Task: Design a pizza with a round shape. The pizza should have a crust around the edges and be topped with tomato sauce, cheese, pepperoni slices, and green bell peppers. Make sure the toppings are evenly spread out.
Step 439:
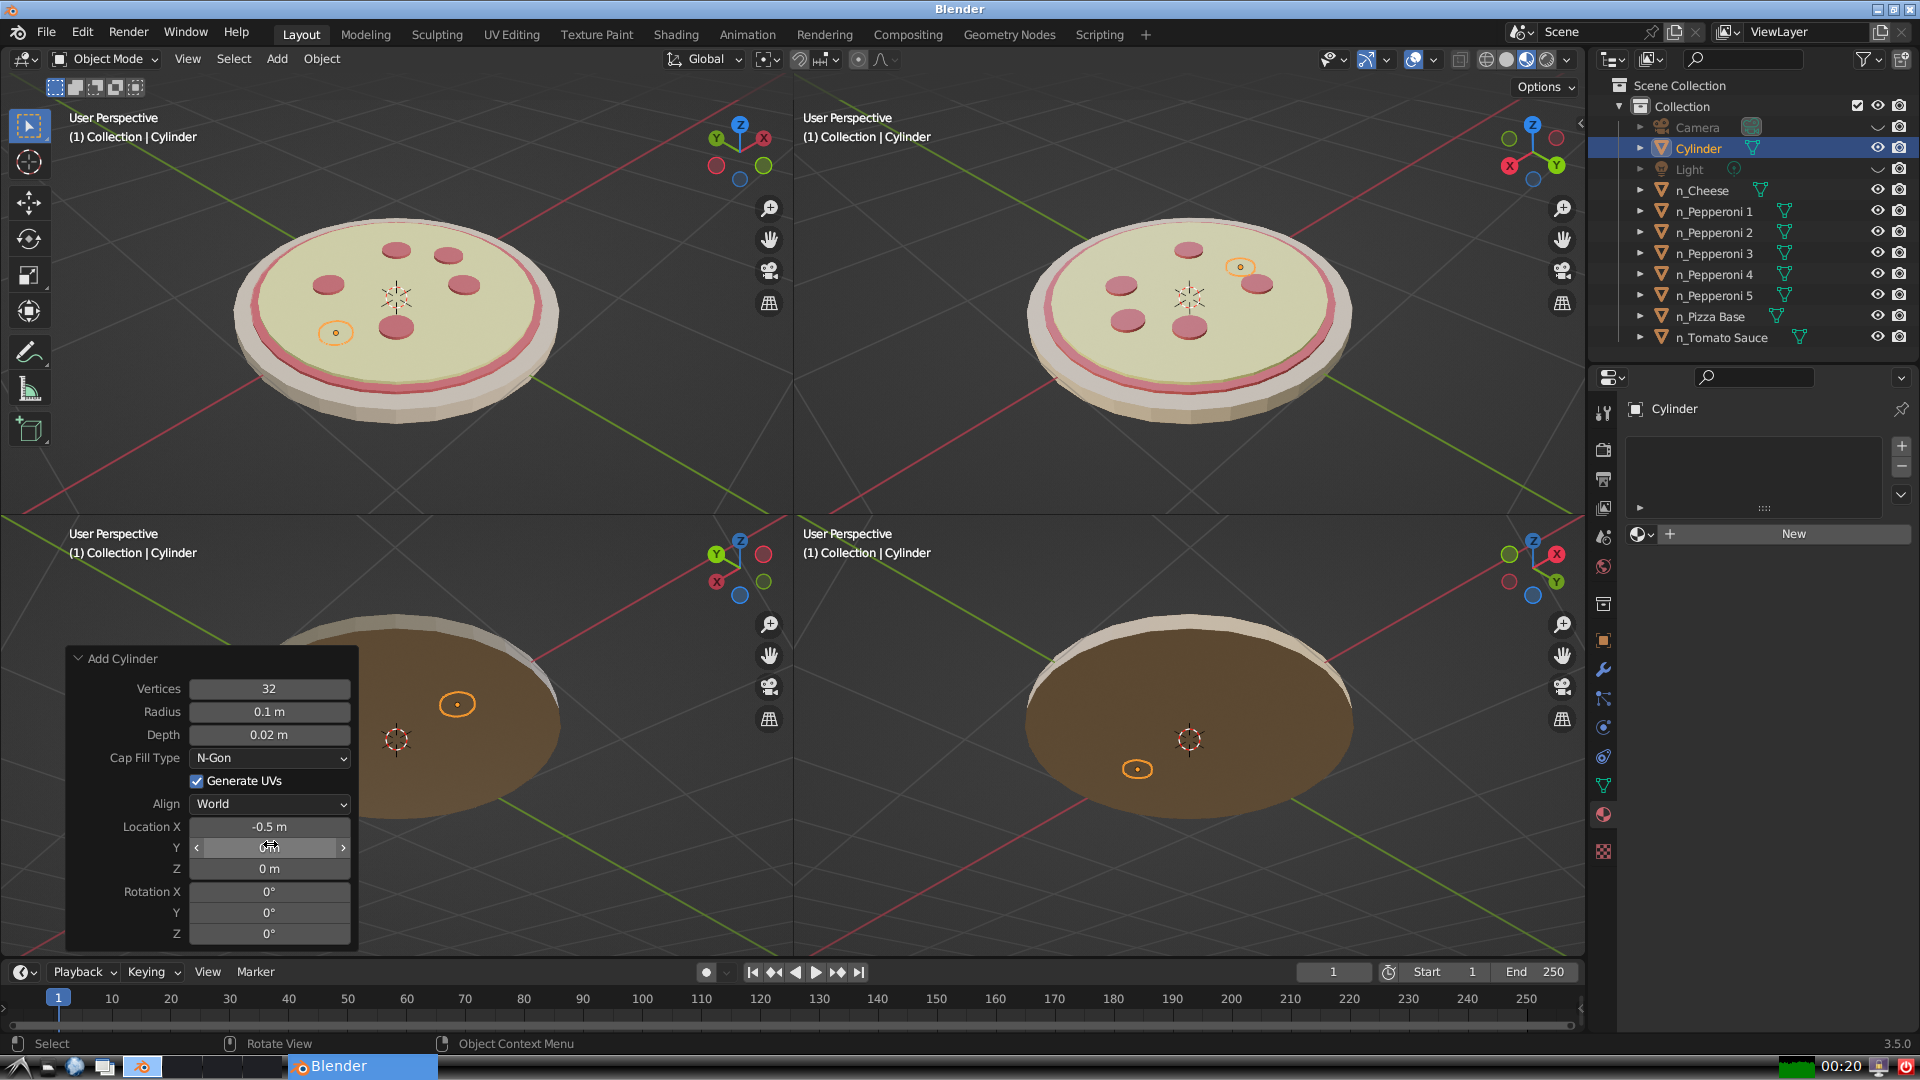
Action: {"mouse_move": [270, 868]}